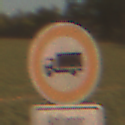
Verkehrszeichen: VerbotFuerKraftfahrzeugeUeberDreiKommaFuenfTonnen
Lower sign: PersonengruppenFrei2
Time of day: SunriseSunset
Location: Outdoor (Nature)
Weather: PartlyCloudy
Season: NotSpecified
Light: Natural